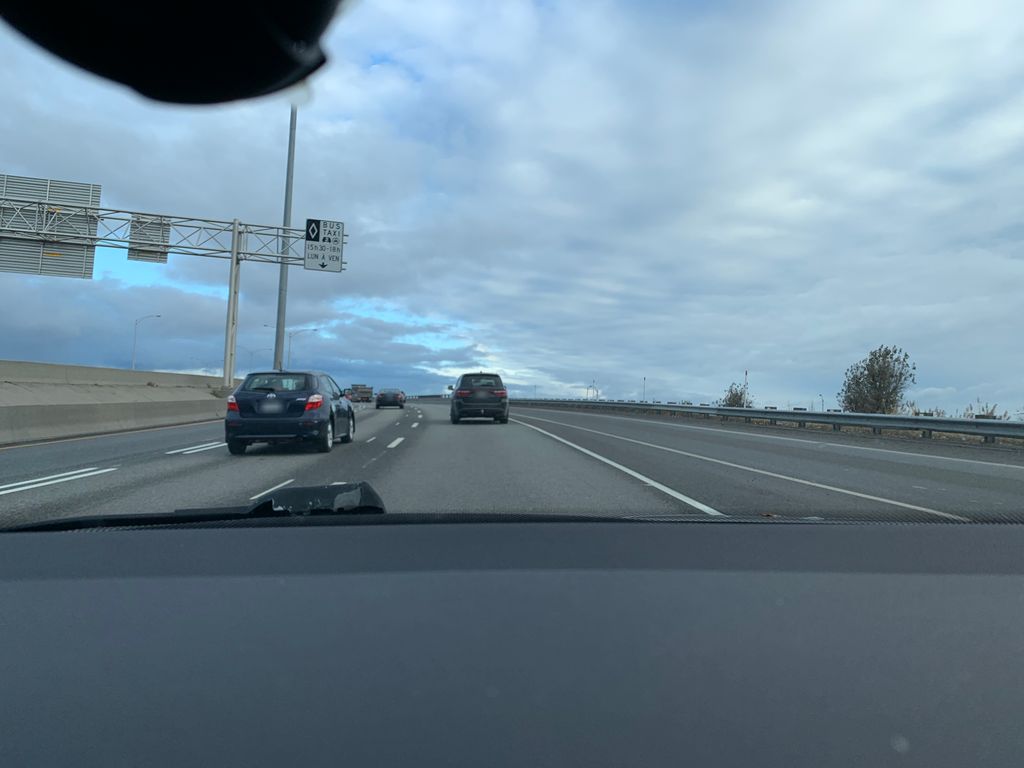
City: quebec_city